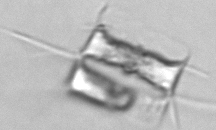
Label: Chaetoceros_didymus